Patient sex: M
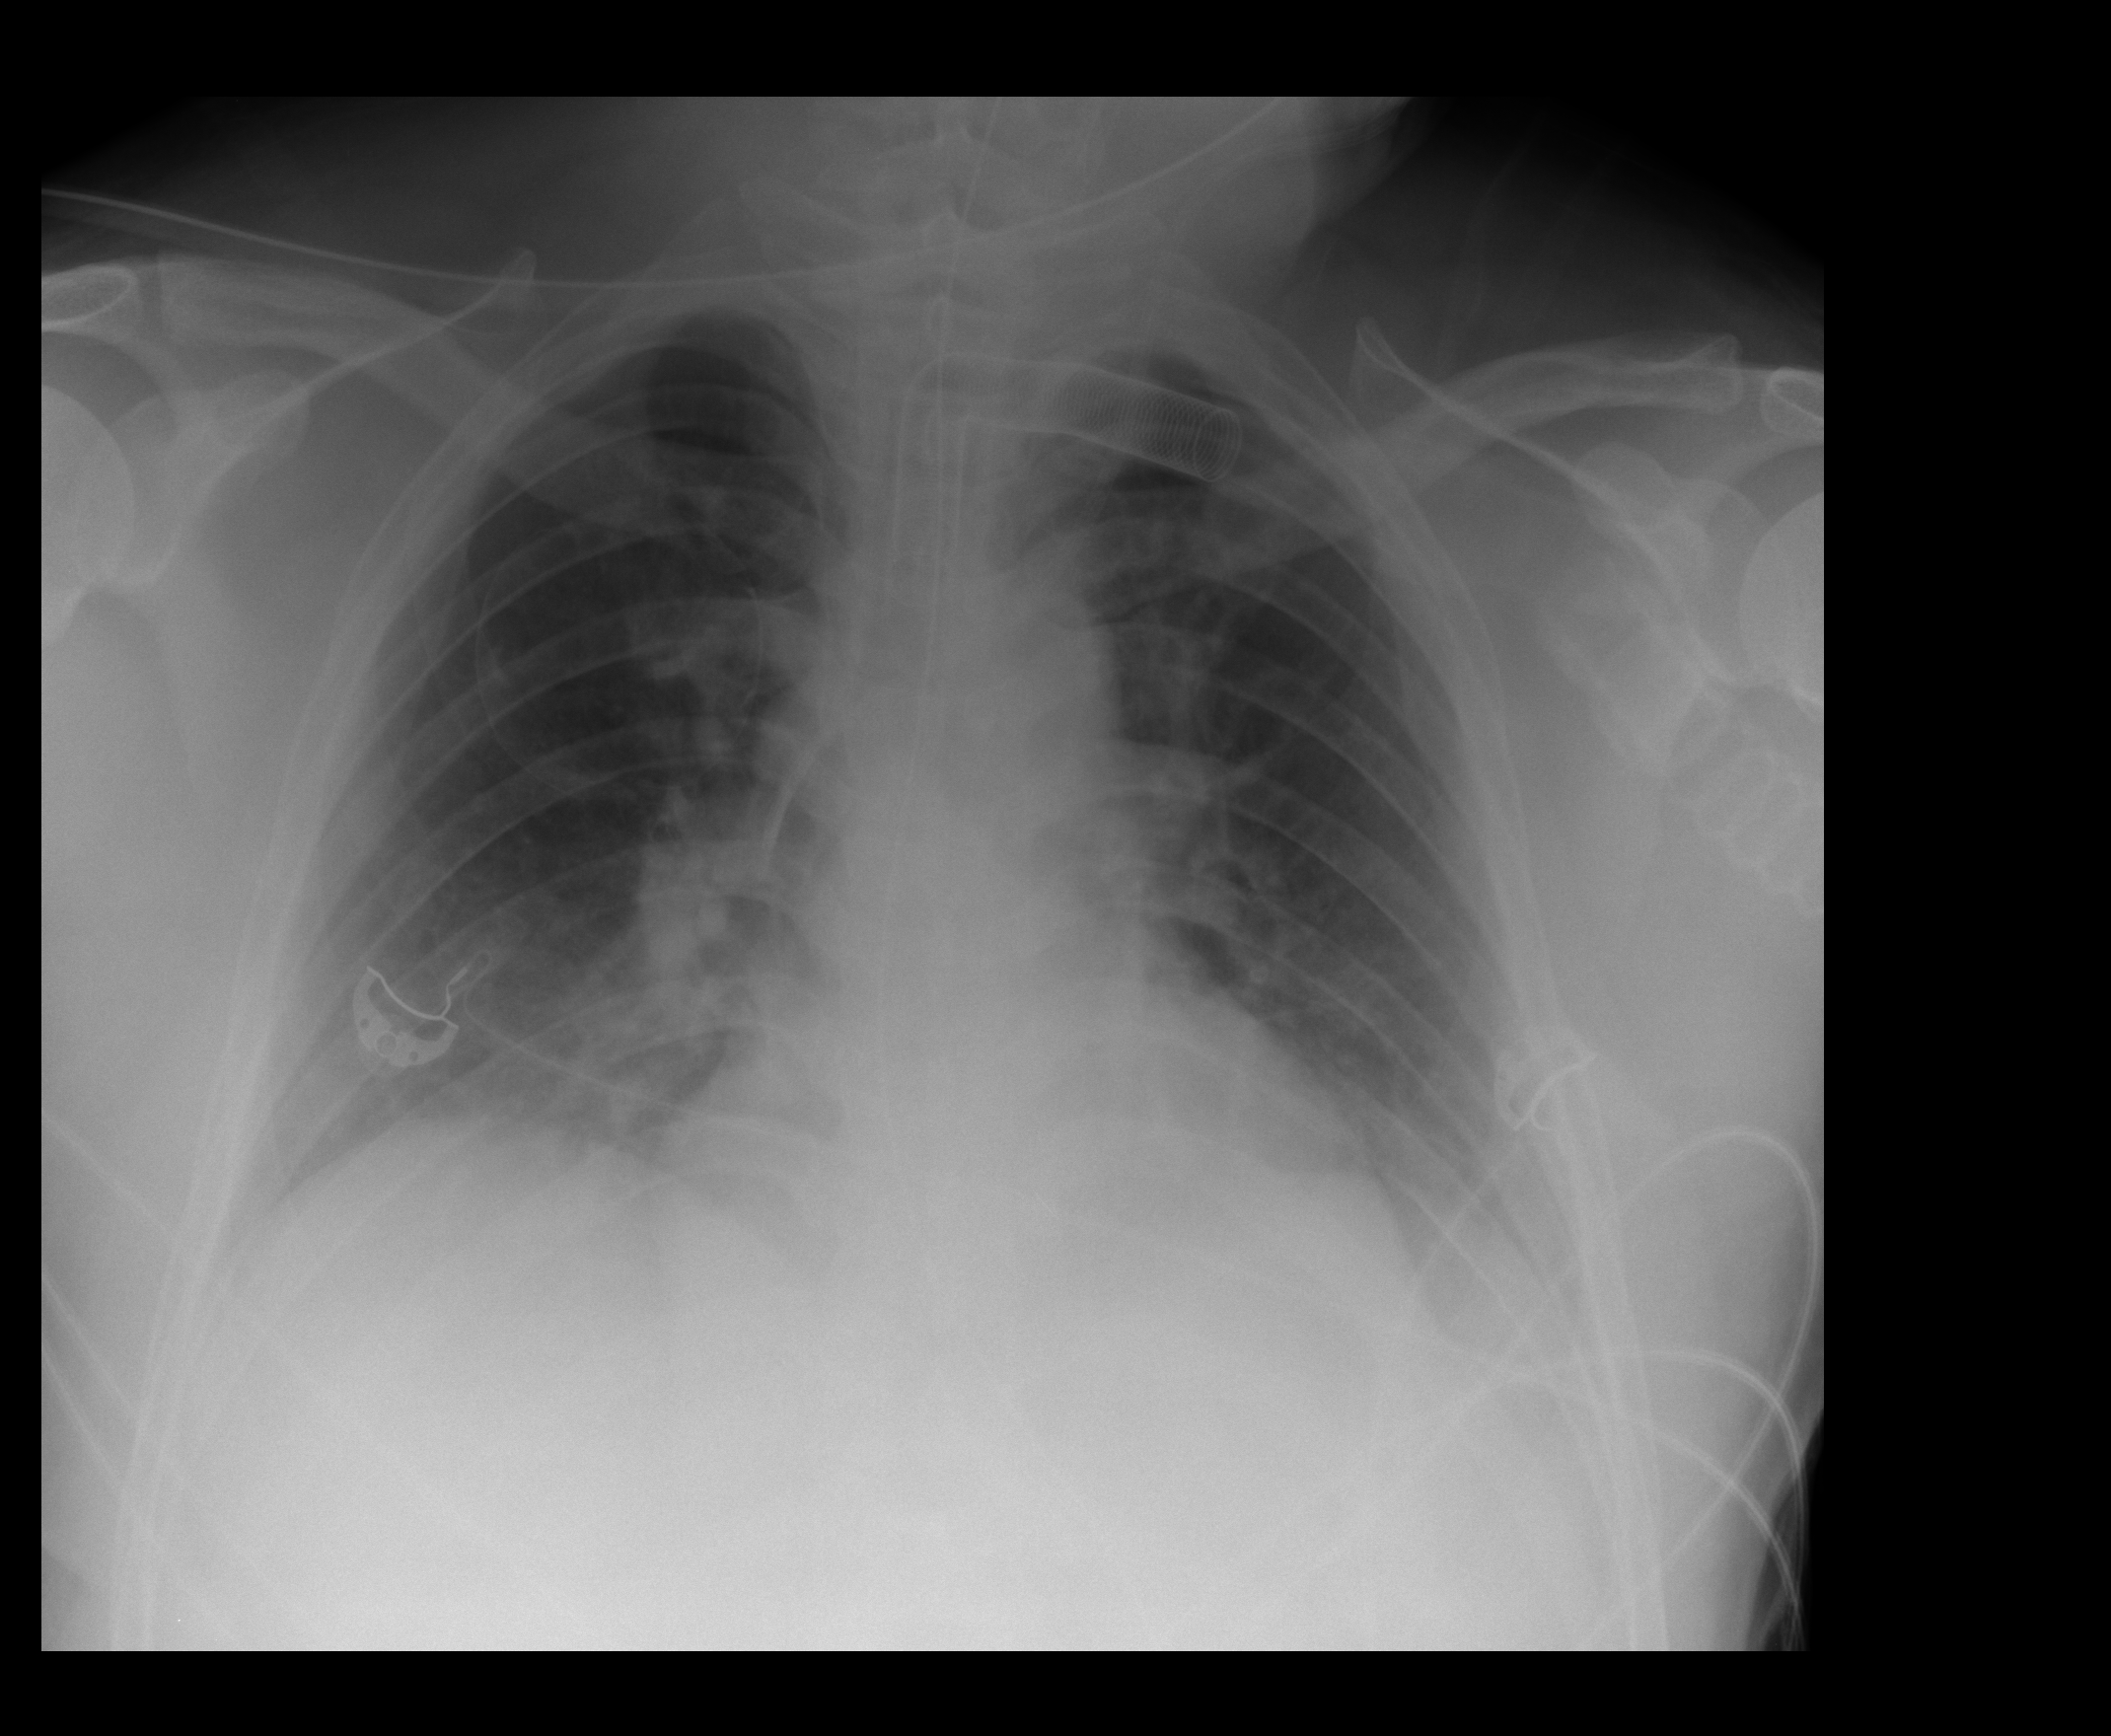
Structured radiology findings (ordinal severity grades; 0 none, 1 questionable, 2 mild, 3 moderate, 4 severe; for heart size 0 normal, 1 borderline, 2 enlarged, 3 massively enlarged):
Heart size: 0
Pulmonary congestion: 0
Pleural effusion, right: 0
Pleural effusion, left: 1
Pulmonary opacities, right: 0
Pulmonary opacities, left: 0
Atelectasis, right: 2
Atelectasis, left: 2